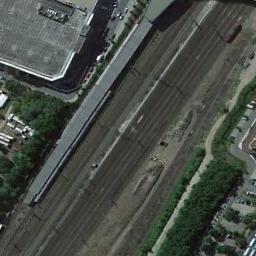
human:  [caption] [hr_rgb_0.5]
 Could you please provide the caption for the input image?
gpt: The railway is next to some trees and houses .

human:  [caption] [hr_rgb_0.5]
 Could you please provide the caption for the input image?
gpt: These railways go through a block and a train is on one railway .

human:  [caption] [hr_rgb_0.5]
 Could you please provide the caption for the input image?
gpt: Several buildings of different shapes and sizes are beside the railway .

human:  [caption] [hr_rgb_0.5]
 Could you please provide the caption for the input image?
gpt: There are two parallel railway lines here .

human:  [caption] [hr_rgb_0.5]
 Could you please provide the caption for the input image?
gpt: There are some green bushes and buildings beside the railway .